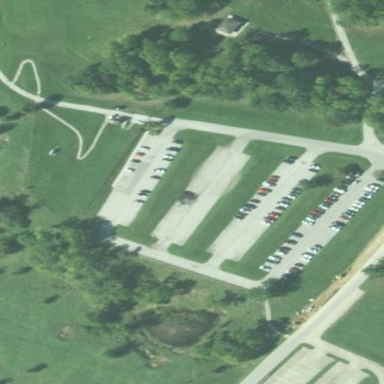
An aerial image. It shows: Parking area.